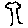
Label: tree